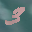
Label: 3